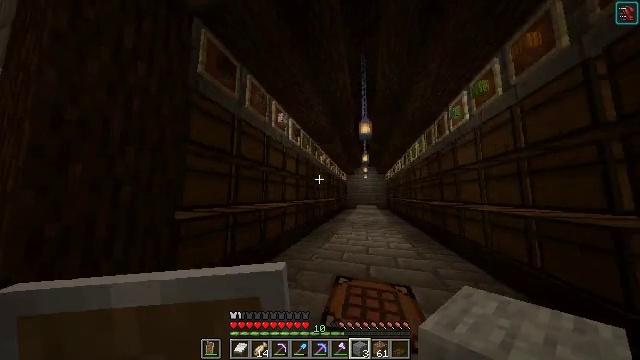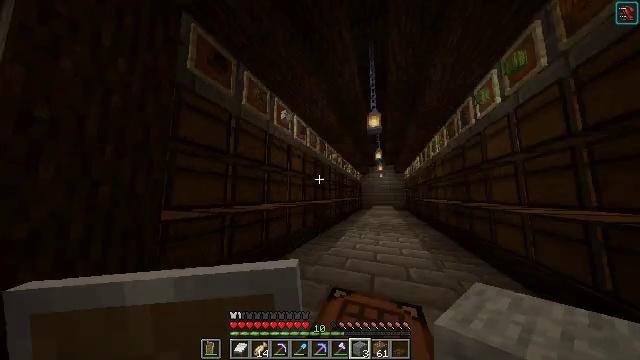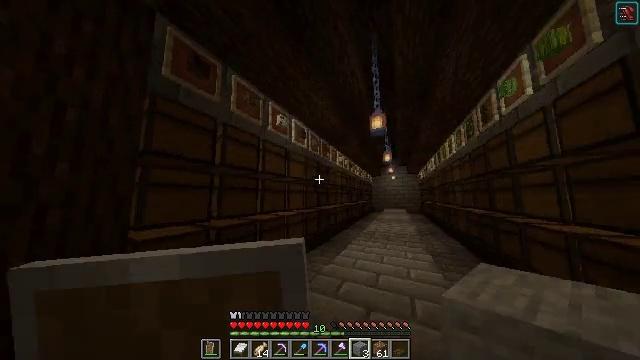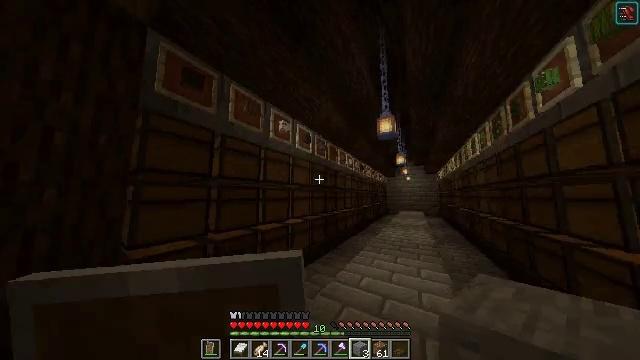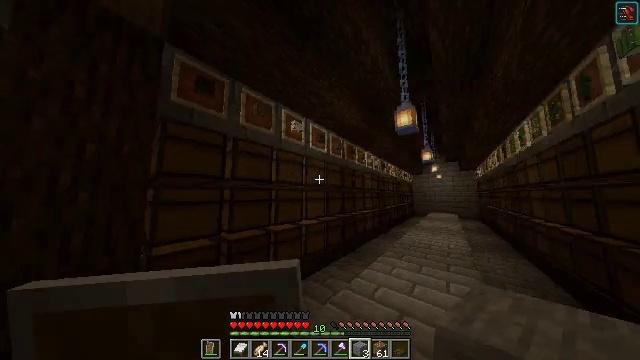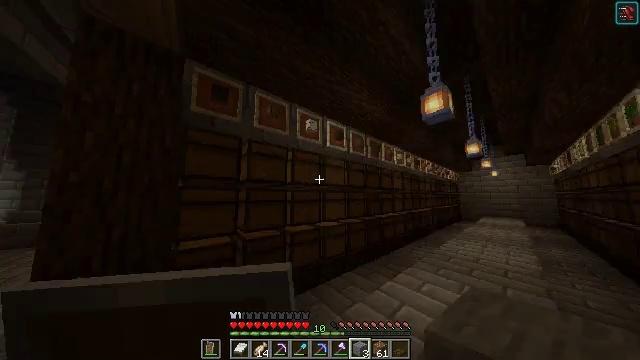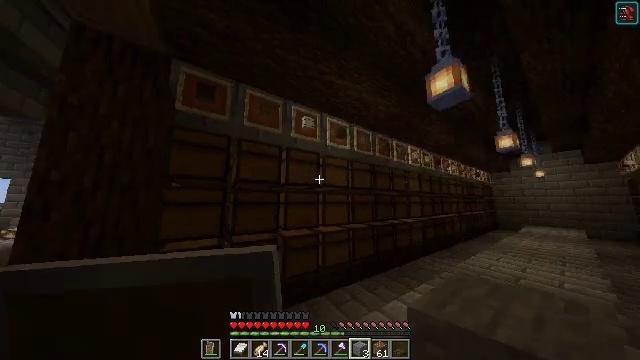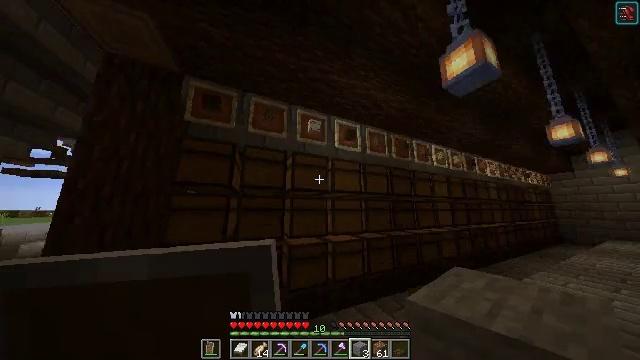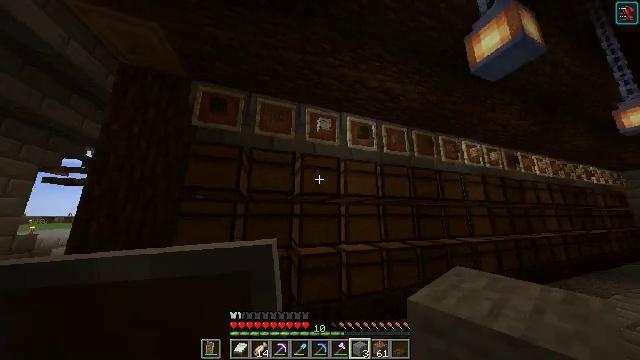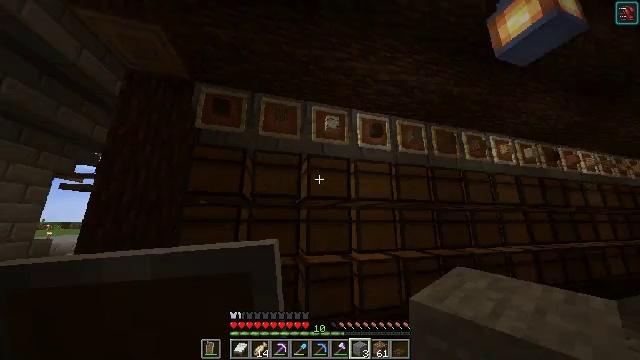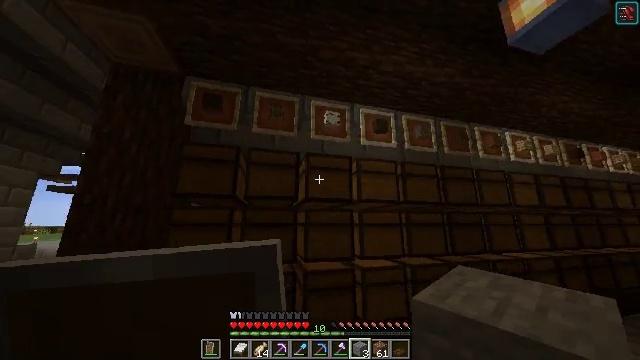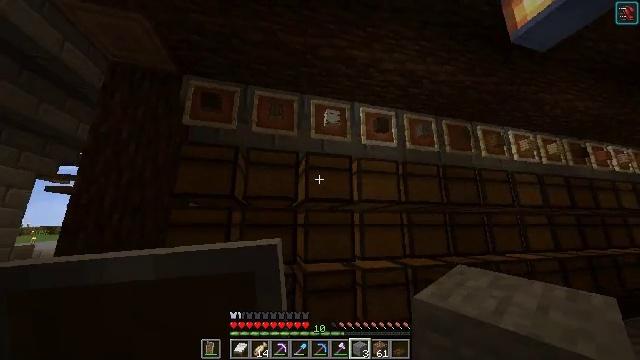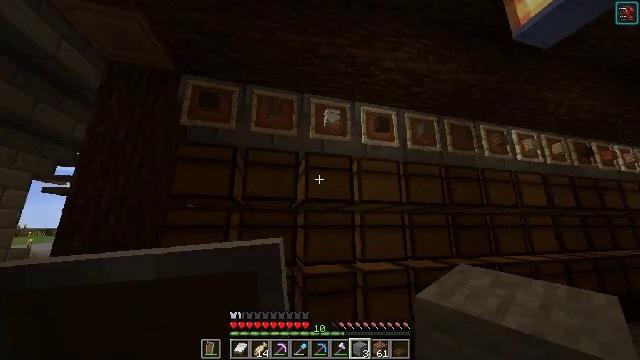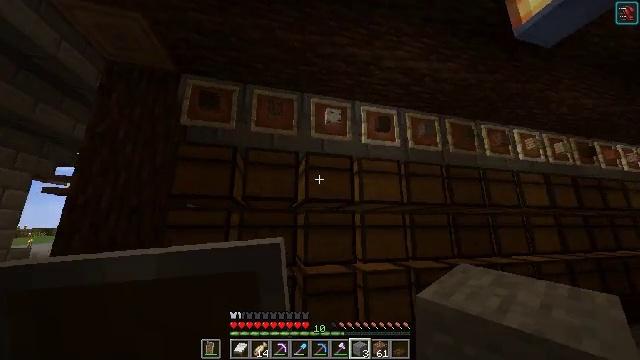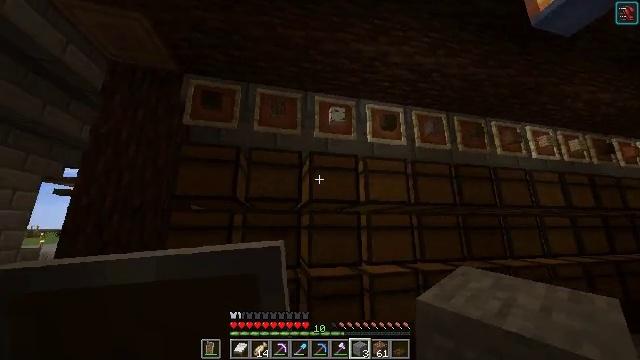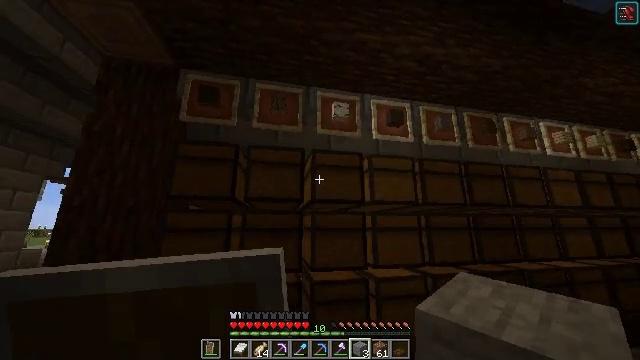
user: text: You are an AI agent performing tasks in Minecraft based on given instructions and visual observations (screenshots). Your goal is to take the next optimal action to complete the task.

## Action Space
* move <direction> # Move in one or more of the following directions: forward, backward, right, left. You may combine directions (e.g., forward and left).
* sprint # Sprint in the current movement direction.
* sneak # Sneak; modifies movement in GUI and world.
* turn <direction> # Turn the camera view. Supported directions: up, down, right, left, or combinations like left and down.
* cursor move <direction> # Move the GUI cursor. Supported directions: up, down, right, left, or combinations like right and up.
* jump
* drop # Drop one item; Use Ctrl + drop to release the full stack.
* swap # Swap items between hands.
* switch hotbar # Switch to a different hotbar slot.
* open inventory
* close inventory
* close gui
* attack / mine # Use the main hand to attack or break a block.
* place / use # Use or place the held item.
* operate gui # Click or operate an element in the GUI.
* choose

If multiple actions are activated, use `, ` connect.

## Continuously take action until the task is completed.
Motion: motion action
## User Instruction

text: Drop golden leggings.
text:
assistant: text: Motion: move forward and move right, turn left
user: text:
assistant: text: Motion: move forward and move right, turn left
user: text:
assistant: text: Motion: move forward and move right, turn left
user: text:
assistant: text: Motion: move forward and move right, turn left
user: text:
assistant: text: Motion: move forward and move right, turn left
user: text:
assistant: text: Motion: move forward and move right, turn left and up
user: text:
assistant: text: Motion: turn left and up
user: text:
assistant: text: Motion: turn left and up
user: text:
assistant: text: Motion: turn left
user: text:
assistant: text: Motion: no_op
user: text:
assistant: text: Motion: no_op
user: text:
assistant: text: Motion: no_op
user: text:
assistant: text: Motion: no_op
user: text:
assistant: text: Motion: move forward, turn left
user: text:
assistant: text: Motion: move forward
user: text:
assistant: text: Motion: move forward
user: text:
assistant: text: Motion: no_op
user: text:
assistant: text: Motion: no_op
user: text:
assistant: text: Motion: no_op
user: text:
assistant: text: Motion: no_op
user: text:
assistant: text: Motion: no_op
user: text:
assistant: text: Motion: no_op
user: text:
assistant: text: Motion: no_op
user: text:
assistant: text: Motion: no_op
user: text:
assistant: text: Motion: no_op
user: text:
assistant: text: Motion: no_op
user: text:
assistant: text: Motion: no_op
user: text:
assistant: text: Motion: no_op
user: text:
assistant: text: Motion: turn left
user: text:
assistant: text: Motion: no_op